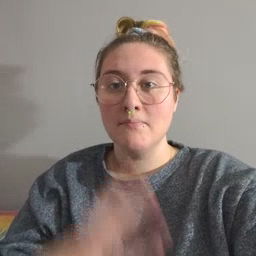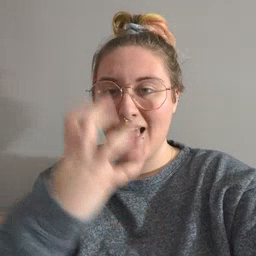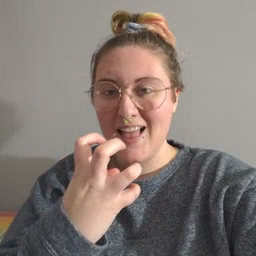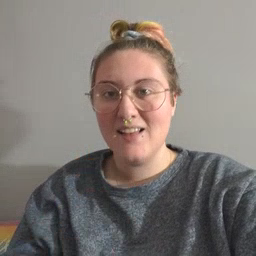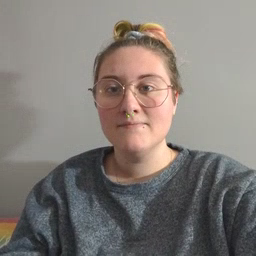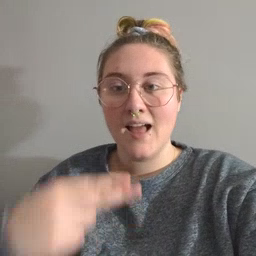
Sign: mad